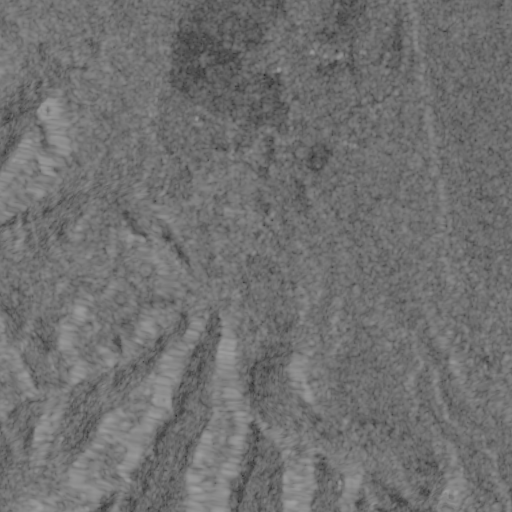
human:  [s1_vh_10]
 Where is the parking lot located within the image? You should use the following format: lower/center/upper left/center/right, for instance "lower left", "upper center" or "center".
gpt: The parking lot is located in the upper right of the image.
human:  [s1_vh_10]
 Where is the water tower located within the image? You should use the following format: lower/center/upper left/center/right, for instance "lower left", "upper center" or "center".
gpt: The water tower is located in the upper right of the image.
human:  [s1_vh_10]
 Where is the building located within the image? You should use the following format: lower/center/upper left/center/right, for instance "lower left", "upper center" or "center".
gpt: The building is located in the upper right of the image.
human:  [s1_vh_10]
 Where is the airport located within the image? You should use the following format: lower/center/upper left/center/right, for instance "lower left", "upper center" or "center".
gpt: There is no airport in the image.

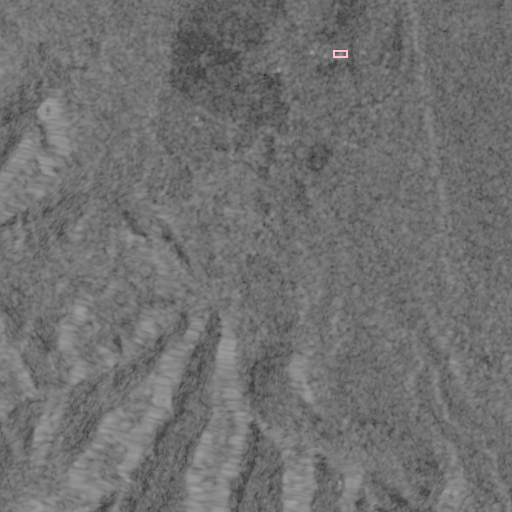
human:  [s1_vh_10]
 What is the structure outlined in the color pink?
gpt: The structure outlined in pink is a parking lot.
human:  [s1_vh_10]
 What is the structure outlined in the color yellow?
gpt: There is no yellow outline.